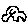
Label: car